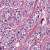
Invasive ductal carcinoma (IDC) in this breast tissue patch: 1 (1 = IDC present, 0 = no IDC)